Current action and preconditions to check: trajectory_clear

Your task: For each precondition in the list above, predict whether it will hold at this action.

Consider the current scene as observed from the mobile robot's camera, and analyze the predicted future states of all dynamic agents (e.g., people, animals, vehicles, or any moving entities) within the NEXT SECOND.

IMPORTANT: Only answer "very likely" if you are absolutely certain—based on strong, clear evidence—that a dynamic agent will violate the precondition in the predicted future state. Do NOT answer "very likely" for unlikely, ambiguous, or low-probability risks.

Ask yourself for each precondition: Is there a high probability, with clear and convincing evidence, that the predicted future states of any dynamic agent will interfere with the predicted future state of the currently executing action within the NEXT SECOND, causing that precondition to fail?

Assess the risk level based on these predictions. Use "likely" or "very likely" if motions create a clear risk of interference.

Use "neutral" or "improbable" if agents are nearby but their predicted paths are clearly diverging or non-conflicting.

Failure Risk Categories: "very improbable", "improbable", "neutral", "likely", "very likely"

Answer Format: Output ONLY the probability_of_failure value from these categories: "very improbable", "improbable", "neutral", "likely", "very likely"

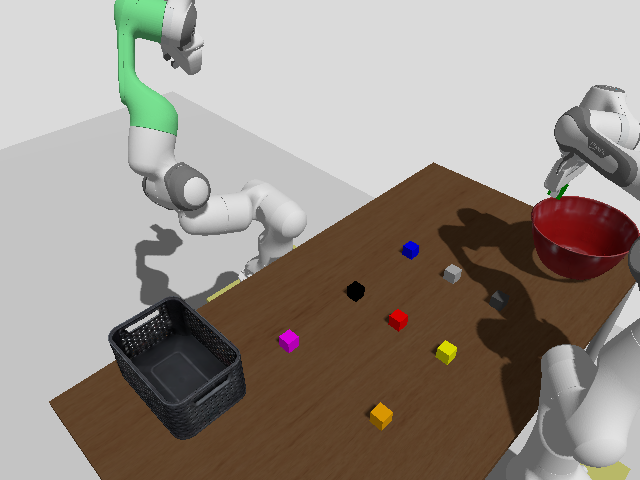

Answer: very improbable